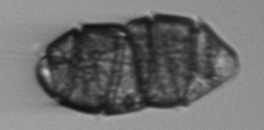
Label: Margalefidinium